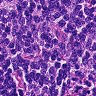
Metastatic tissue present: no